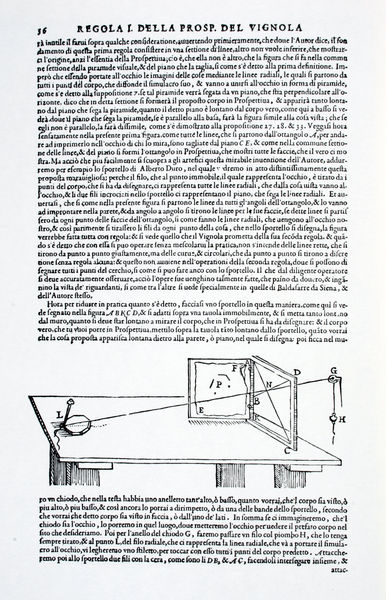
Titel: Le due Regole della Prospettiva practica, Seite 56
Künstler: Jiacomo Barozzi da Vignola
Standort: London
Institution: British Library
Schlagwörter: fenster, glas, licht, schwarz, skizze, tisch, weiss, zeichnung, blick, rahmen, stein, spiegel, horizont, auge, realismus, schnur, blatt, renaissance, kreis, holzschnitt, schrift, papier, modell, italien, perspektive, gewicht, faden, platte, nagel, wirklichkeit, betrachter, punkte, buch, höhe, kreuz, linie, pfahl, zentralperspektive, form, druck, schnitt, schwarzweiss, seite, illustration, text, buchstaben, strich, stift, buchdruck, buchseite, geometrisch, fluchtpunkt, konstruktion, plan, dürer, objekt, geometrie, zeichner, gedruckt, letter, abbildung, raster, beschreibung, gewichte, erklärung, wissenschaft, lehre, massstab, traktat, brunelleschi, winkel, latein, palladio, da vinci, masstab, mathematik, proportion, anleitung, information, messung, wandel, versuch, linse, beweis, italienisch, experiment, lot, inhalt, blocksatz, entfernung, schriftsatz, lehrbuch, regeln, sprache, formel, physik, persepektive, optik, unterweisung, geschrieben, brennpunkt, anweisung, vignola, ausführungen, beweisführung, bildebene, erkenntnisse, genauigkeit, kunstlehre, relativ, umdenken, wirklichkeitsebene, geraade, regola